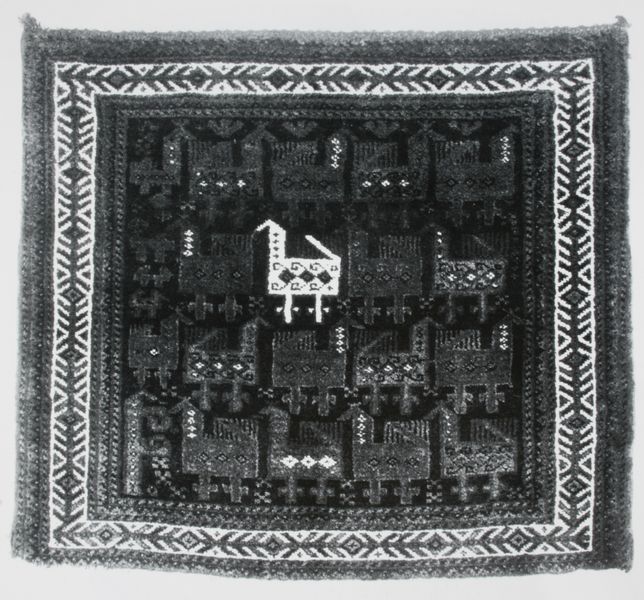
Titel: Belutsch-Doppeltasche Ostpersien, Vorderseite
Standort: Berlin
Institution: Museum für Islamische Kunst
Schlagwörter: dunkel, weiß, stadt, grau, hell, schwarz, tier, tiere, muster, ornament, teppich, rahmen, häuser, fransen, stoff, saum, kontrast, beine, flächen, primitivismus, füsse, rand, wandteppich, figurativ, ornamente, verzierung, foto, fotografie, photographie, hell dunkel, orient, schwarzweiß, schema, photo, photographie foto, zentrum, textil, gewebt, islam, aufnahme, klee, quadratisch, kamel, dromedar, geknüpft, lama, flechtband, schemata, webmuster